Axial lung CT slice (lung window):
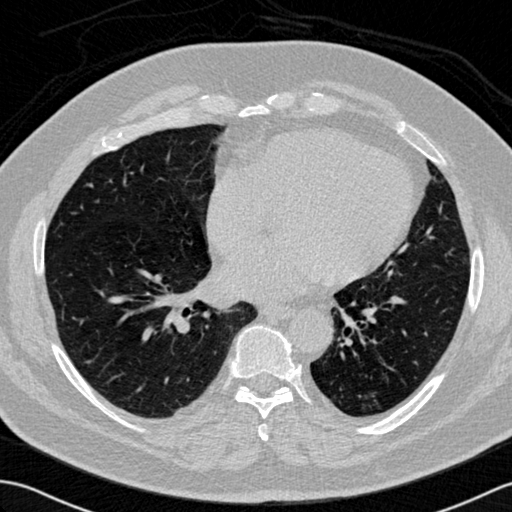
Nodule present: no